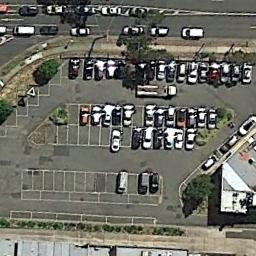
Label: parking_lot